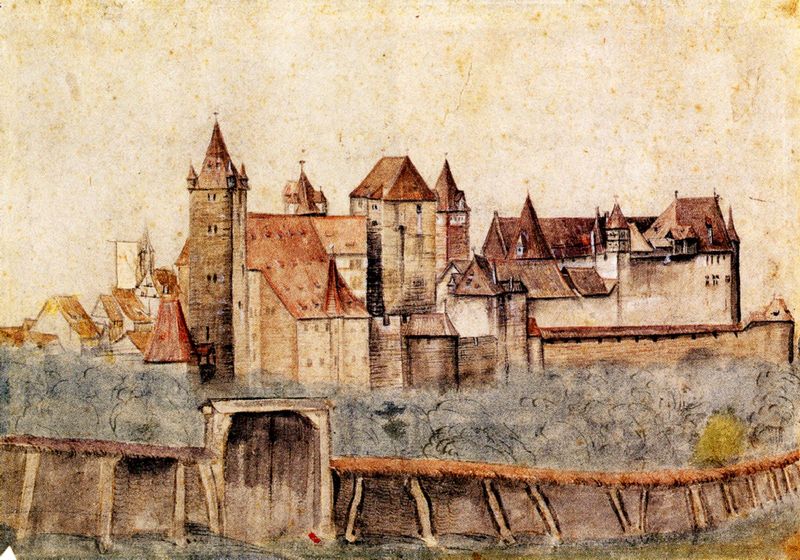
Titel: Nürnberger Burg von Norden
Künstler: Albrecht Dürer
Standort: Nürnberg, Museen der Stadt Nürnberg, Graphische Sammlung (EU - D - B)
Schlagwörter: baum, blau, wasser, weiß, aquarell, bäume, grün, kirchturm, landschaft, ocker, stadt, braun, bunt, fenster, grau, holz, skizze, tür, zeichnung, dach, gebäude, haus, park, rot, schloss, wiese, zaun, beige, baumstamm, häuser, busch, kirche, wald, turm, papier, ansicht, dorf, dächer, giebel, mauer, ziegel, grafik, graphik, wehr, gewächs, tor, zinnen, stadtansicht, burg, türmchen, türme, ritter, portal, mauern, mittelalter, fachwerk, siedlung, graben, stadtmauer, mittelalterlich, nürnberg, aufriss, reet, stadtwall, bamberg